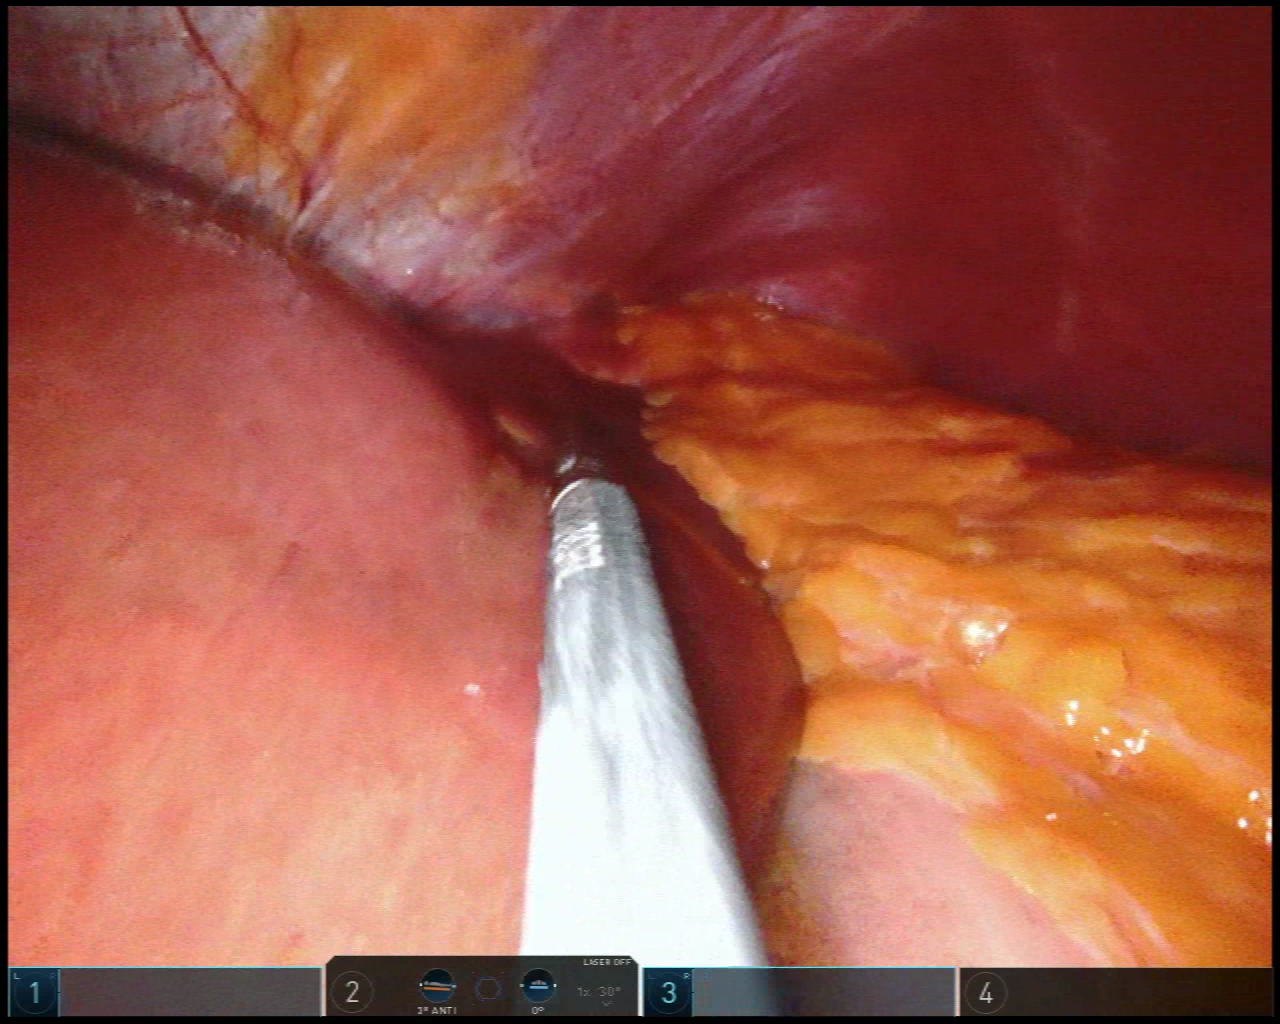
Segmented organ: liver
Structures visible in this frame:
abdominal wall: yes
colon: no
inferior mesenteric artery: no
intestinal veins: no
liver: yes
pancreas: no
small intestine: no
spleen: no
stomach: yes
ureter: no
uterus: no
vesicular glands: no